Field crop: maize
Growth stage: 2
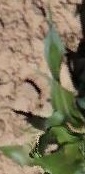
Species: maize